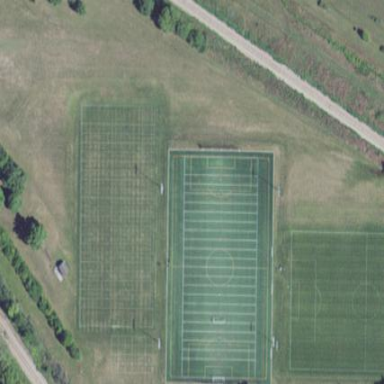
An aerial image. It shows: Artificial turf pitch used for American football.